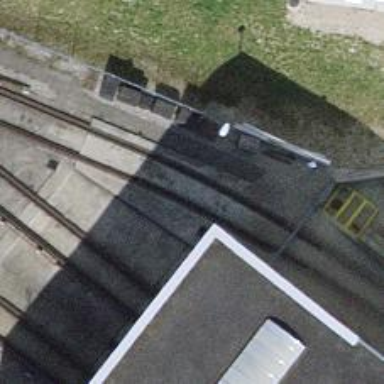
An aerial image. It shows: Yard with 1 electrified rail track.